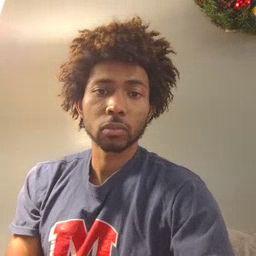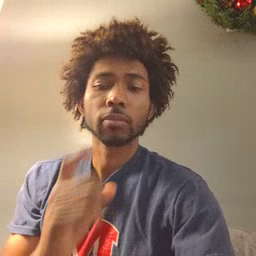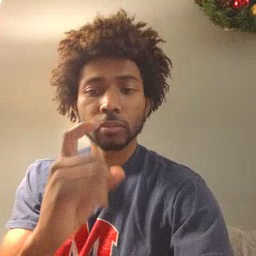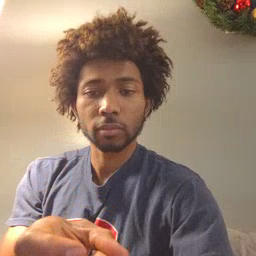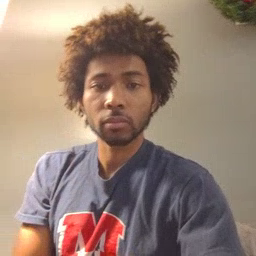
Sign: gift